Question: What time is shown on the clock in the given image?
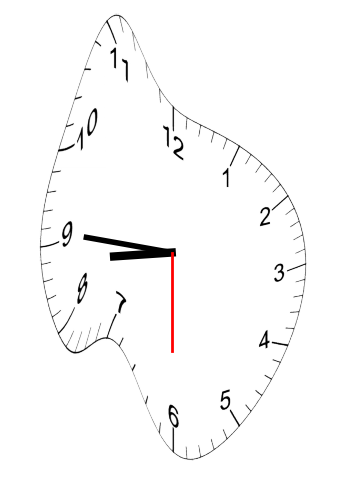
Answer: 08:45:30